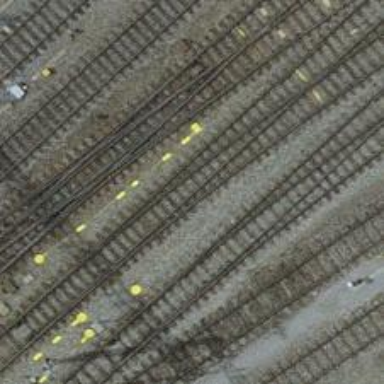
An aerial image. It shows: Single-track electrified railway service yard with contact line for trains.